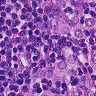
Metastatic tissue present: yes